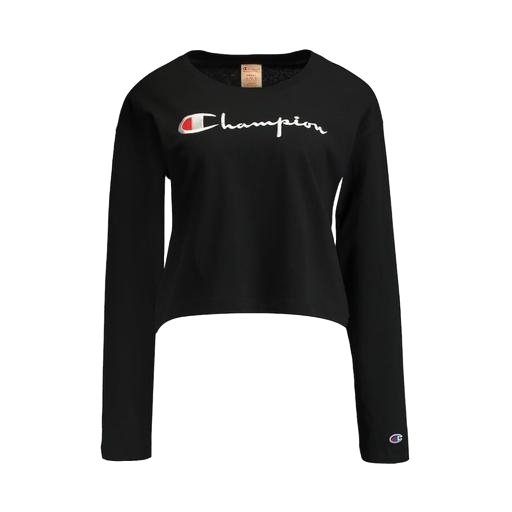
black crop l/s tee, longsleeve t-shirt, long sleeve tee, white background